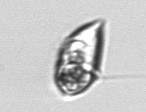
Label: Gyrodinium